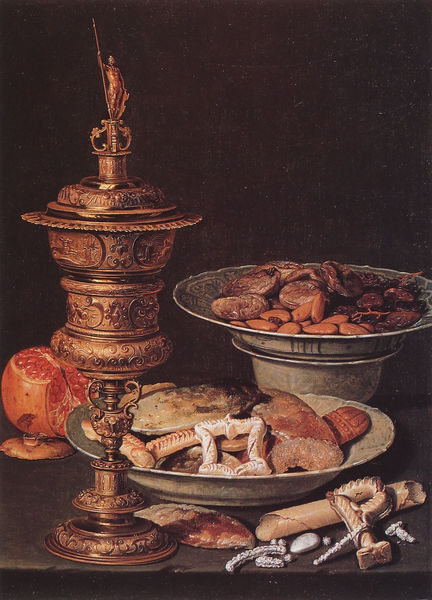
Titel: Stilleben (Mahlzeit eines Reichen?)
Künstler: Clara Peeters
Institution: Privatsammlung
Schlagwörter: dunkel, hintergrund, licht, schwarz, tisch, obst, ornament, schale, schüssel, teller, holland, figur, gold, kelch, feigen, frucht, früchte, krug, kürbis, schalen, stilleben, stillleben, papier, stab, winter, bischof, essen, wein, ornamente, brot, metall, deckel, vergänglichkeit, rosinen, gebäck, silleben, holländisch, granatapfel, pokal, schüsseln, datteln, nüsse, bäckerei, weihnachten, kringel, kekse, pfefferkuchen, plätzchen, p, mandeln, süßes, backwerk, fruchht, schalte, spezerreien, feigen datteln, wein kelch, zinnschale, kleingebäck, pfefernüsse, bächerei, daddeln